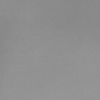
Label: dusty